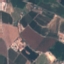
Land use / land cover: PermanentCrop